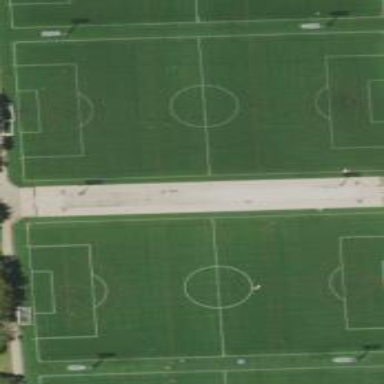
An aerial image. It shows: Artificial turf soccer pitch for leisure sports.